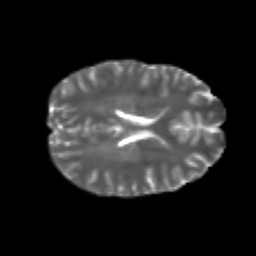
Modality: T2w
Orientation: axial
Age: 20
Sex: female
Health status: healthy
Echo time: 0.074 s